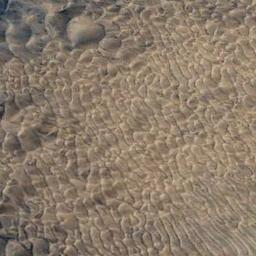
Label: desert